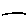
Label: line